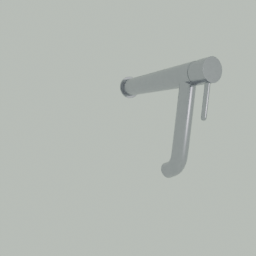
Label: appliances